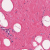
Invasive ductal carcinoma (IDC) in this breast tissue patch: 0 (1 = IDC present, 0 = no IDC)